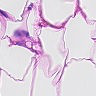
Metastatic tissue present: no